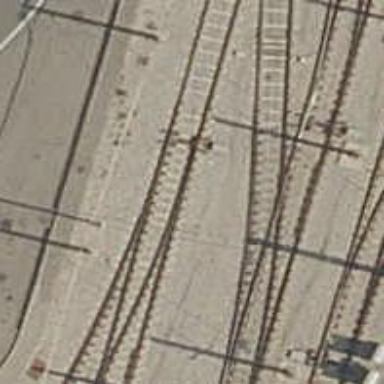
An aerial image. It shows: Railway switch.